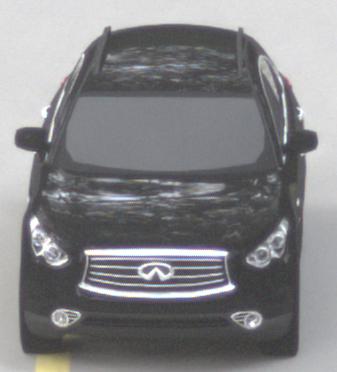
Make: Infiniti
Model: FX 37
Detailed model: FX (S51)
Model produced from: 2012/07
Model produced until: 2013/10
Doors: 5
Color: black
Road condition: dry road
Daytime: morning or afternoon
Contrast: low contrast